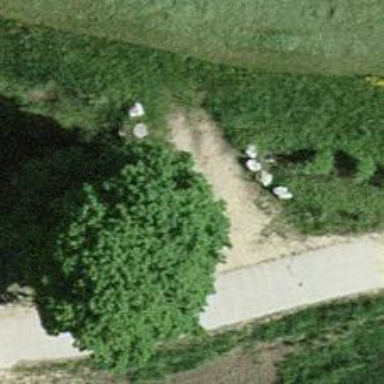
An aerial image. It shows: Bench.